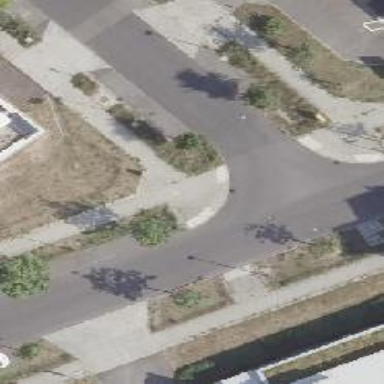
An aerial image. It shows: Unmarked crossing on footway.